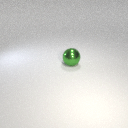
large green metal sphere